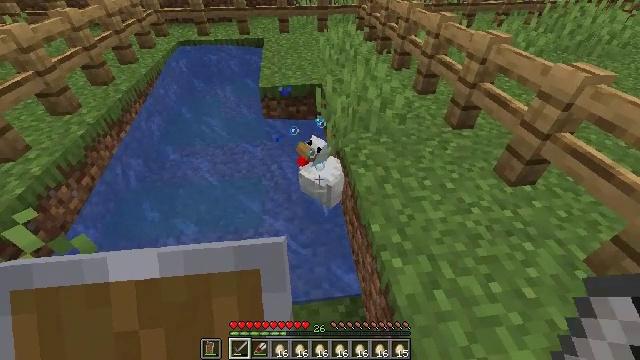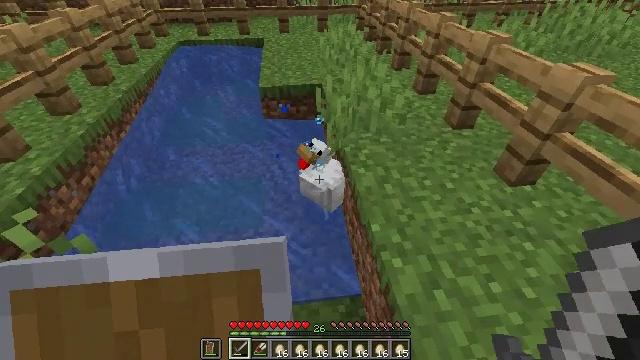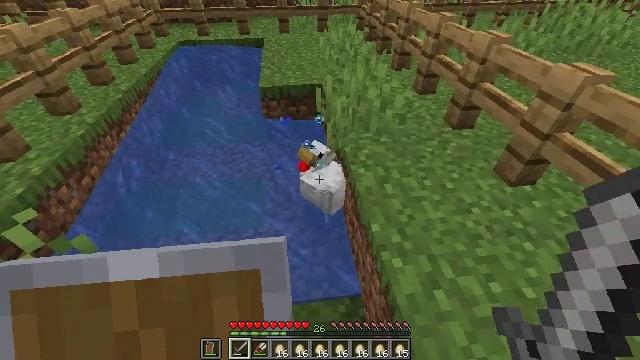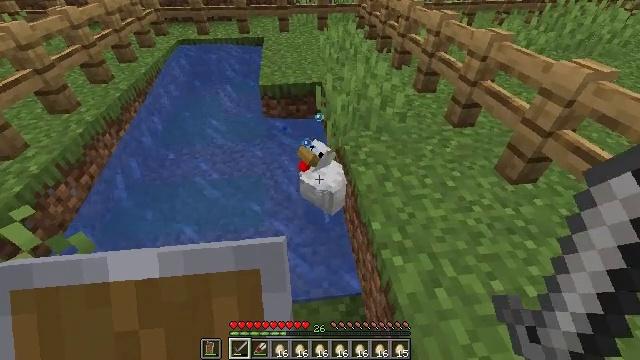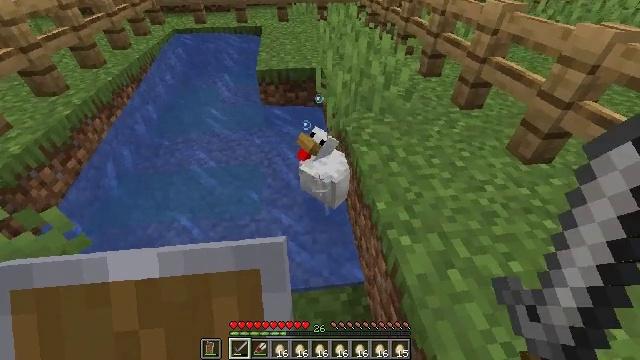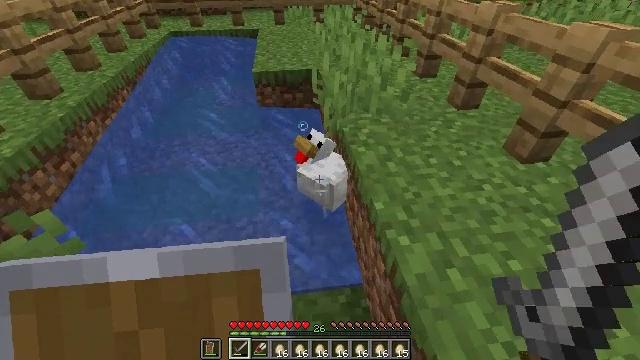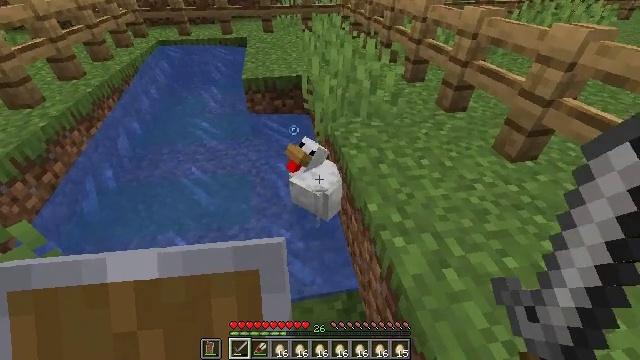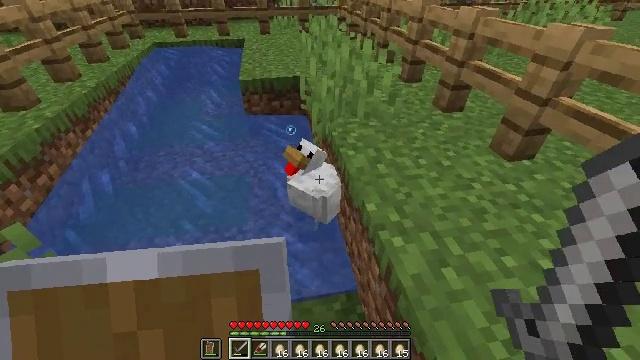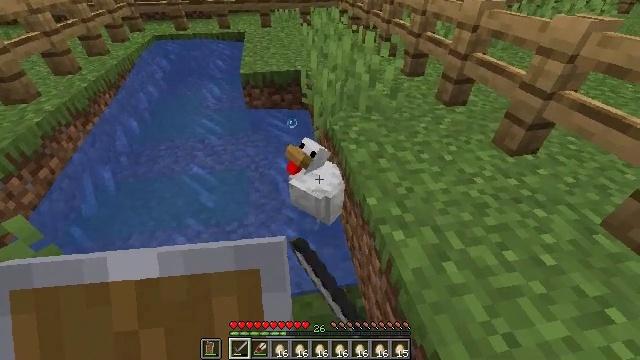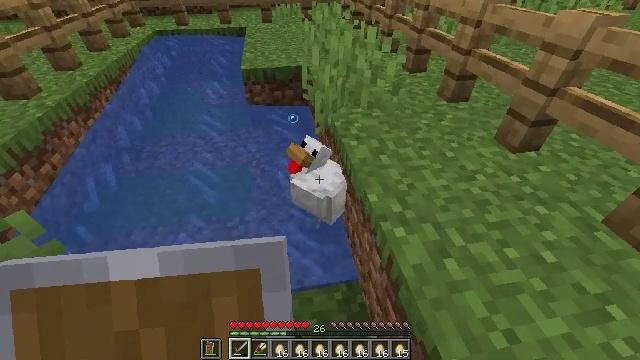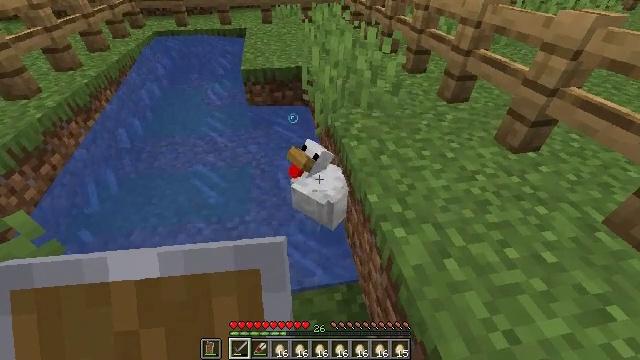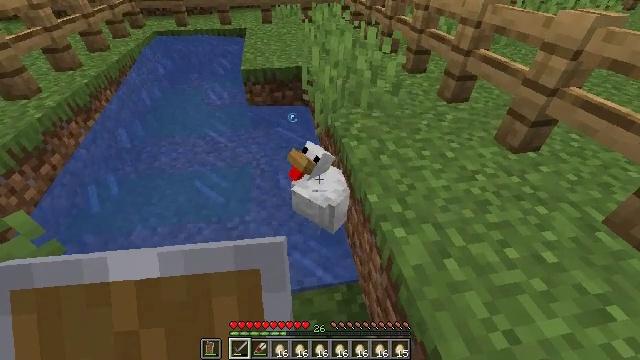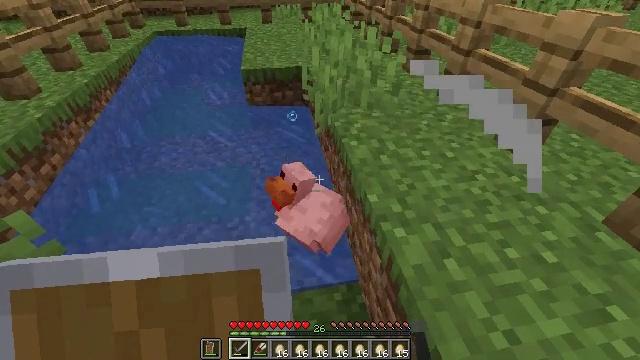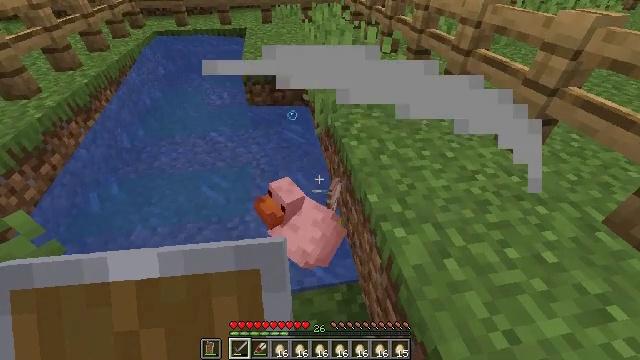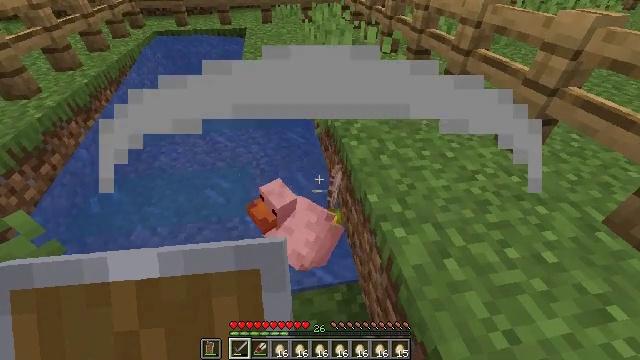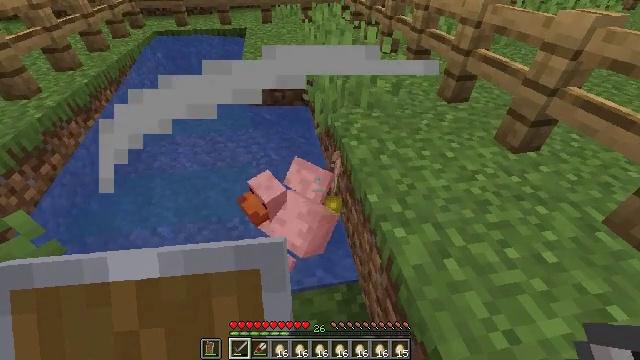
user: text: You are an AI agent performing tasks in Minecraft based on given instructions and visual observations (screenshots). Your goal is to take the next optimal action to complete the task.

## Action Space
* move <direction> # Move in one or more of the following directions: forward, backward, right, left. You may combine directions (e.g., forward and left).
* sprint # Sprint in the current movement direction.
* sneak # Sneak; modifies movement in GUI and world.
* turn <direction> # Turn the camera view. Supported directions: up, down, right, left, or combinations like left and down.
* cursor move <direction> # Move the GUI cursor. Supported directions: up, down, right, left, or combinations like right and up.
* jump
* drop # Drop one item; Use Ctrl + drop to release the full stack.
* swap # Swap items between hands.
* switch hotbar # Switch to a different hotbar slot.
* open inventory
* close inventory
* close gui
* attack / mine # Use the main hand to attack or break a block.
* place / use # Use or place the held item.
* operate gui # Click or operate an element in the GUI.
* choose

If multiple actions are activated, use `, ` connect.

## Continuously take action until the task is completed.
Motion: motion action
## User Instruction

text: Hunt animals.
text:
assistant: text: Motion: no_op
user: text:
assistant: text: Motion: sneak
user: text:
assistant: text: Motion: sneak
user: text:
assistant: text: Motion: sneak
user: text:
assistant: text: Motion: sneak
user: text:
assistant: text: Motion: sneak, turn right and up
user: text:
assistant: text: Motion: sneak, attack / mine
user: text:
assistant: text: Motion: sneak, turn down, attack / mine
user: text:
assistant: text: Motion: sneak, attack / mine
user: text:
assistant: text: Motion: sneak
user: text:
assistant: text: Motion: sneak
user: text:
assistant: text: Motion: sneak
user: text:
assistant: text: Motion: sneak
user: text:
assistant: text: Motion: sneak
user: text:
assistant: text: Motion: sneak
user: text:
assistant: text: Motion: sneak
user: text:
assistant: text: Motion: sneak
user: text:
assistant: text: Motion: sneak
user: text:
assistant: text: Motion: sneak, turn left and down
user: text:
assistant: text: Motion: sneak, turn left and down
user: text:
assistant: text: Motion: sneak, turn left and down
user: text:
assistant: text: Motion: sneak, turn left and down
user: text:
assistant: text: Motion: sneak, turn left and up
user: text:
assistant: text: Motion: sneak, turn left and up
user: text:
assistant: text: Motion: sneak, turn left and up
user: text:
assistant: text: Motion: sneak, turn left
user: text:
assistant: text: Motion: sneak, turn left
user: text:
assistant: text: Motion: sneak, turn left and up
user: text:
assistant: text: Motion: sneak, turn left and up
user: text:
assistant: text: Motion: sneak, turn left and up